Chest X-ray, AP view. Patient: 24 years old, sex M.
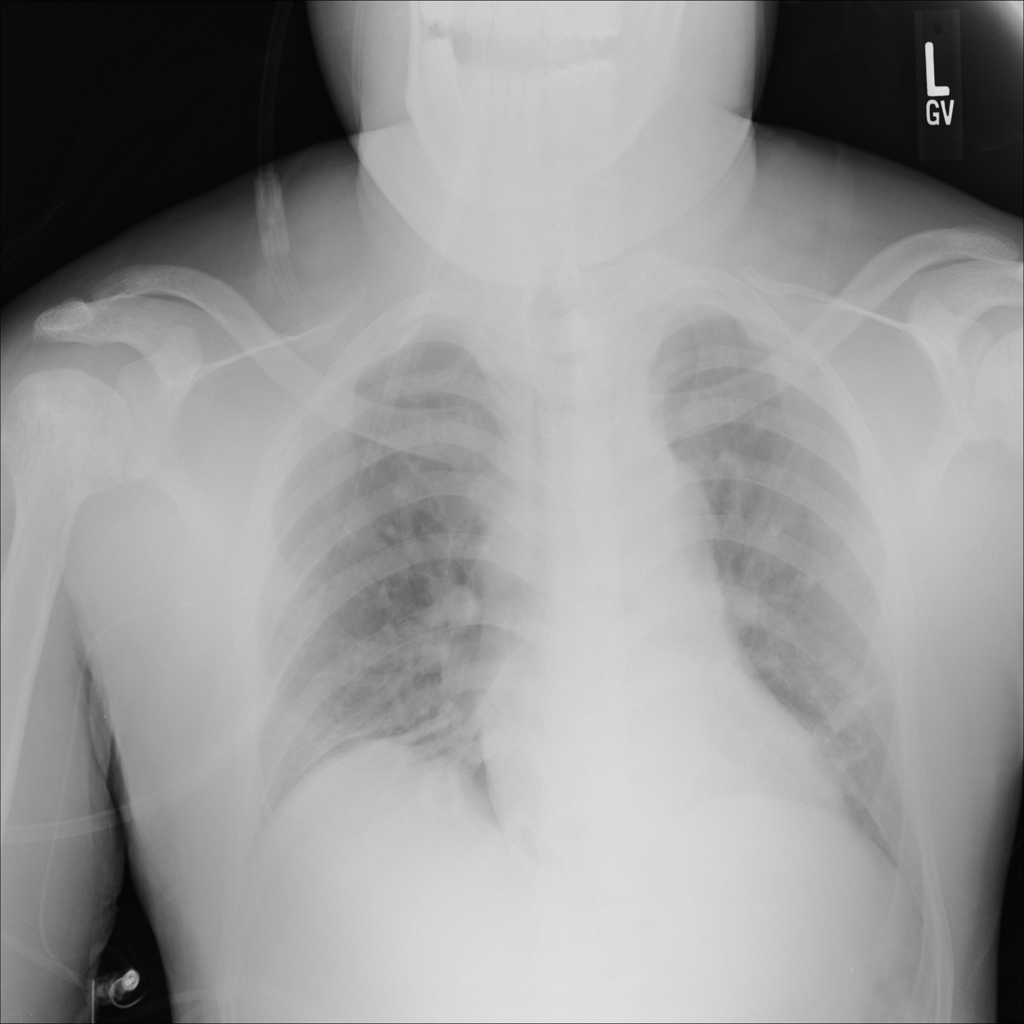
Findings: Atelectasis